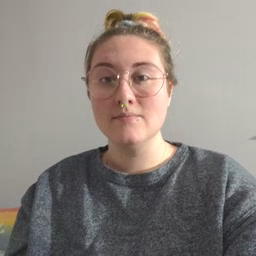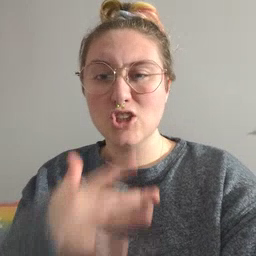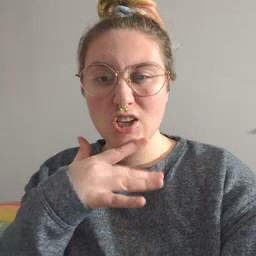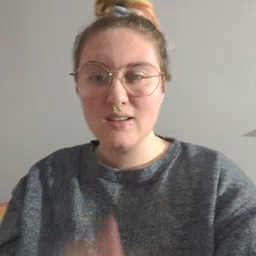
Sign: dirty